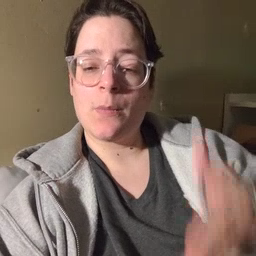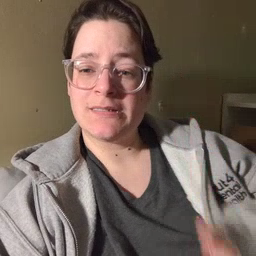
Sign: beside